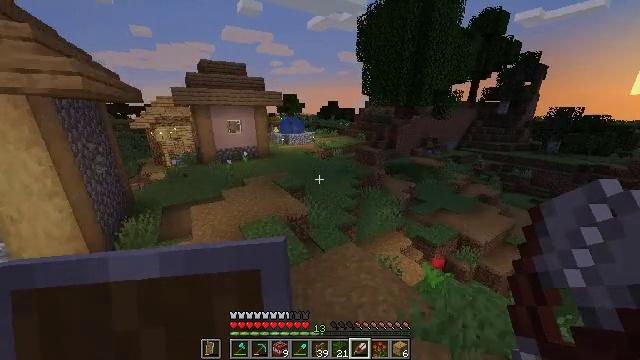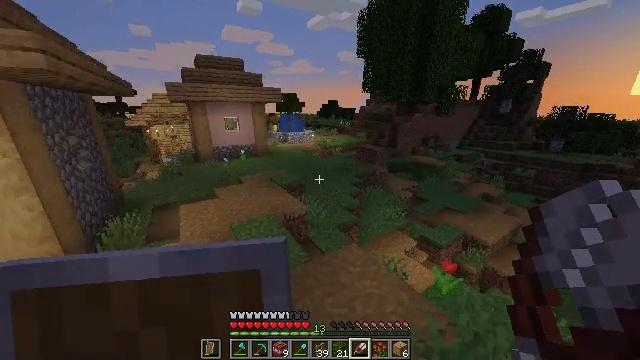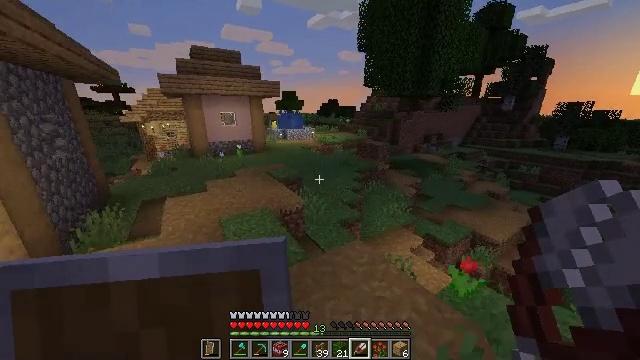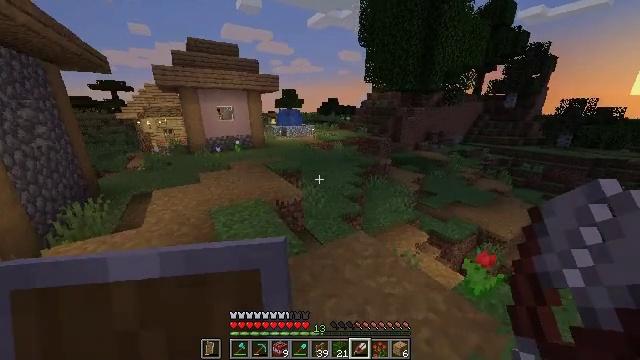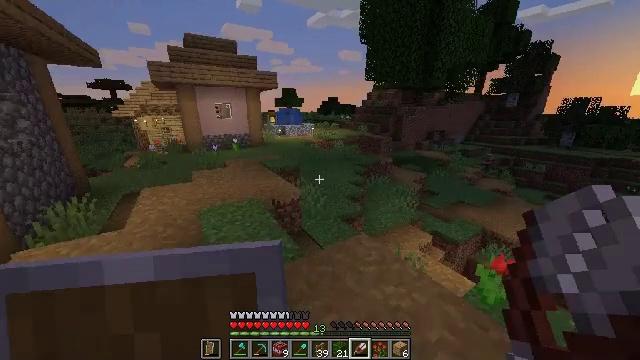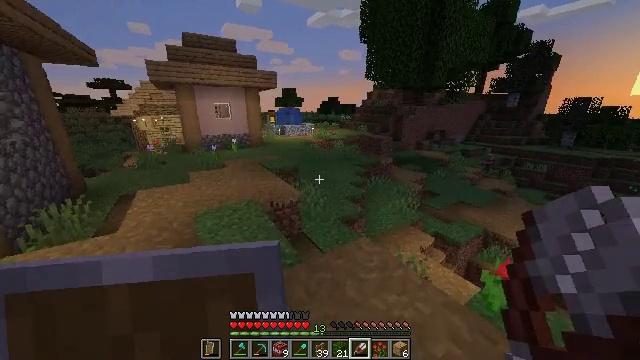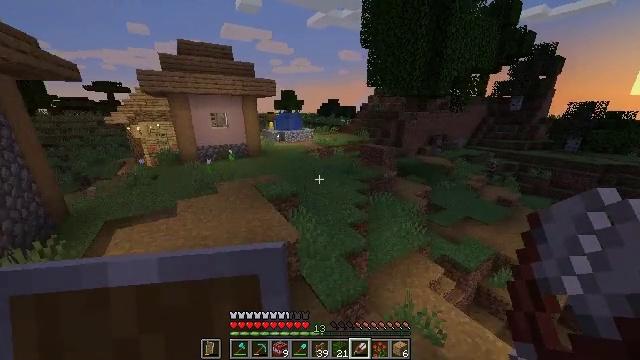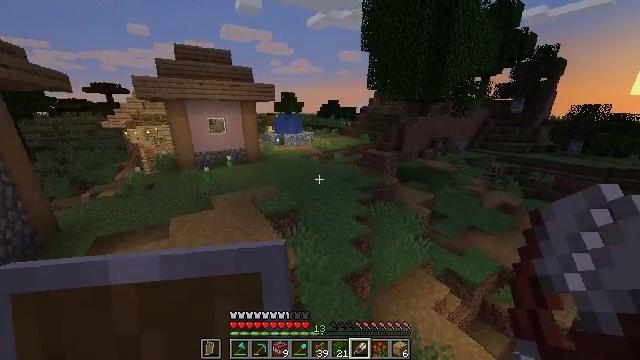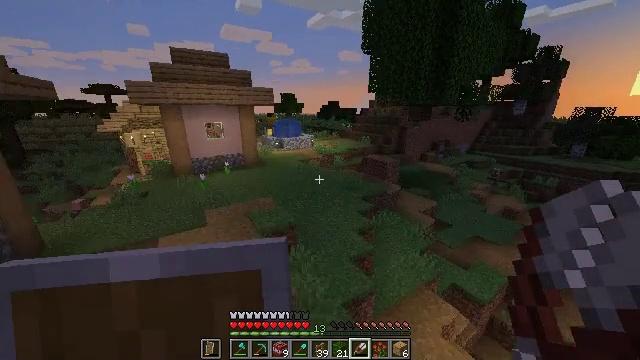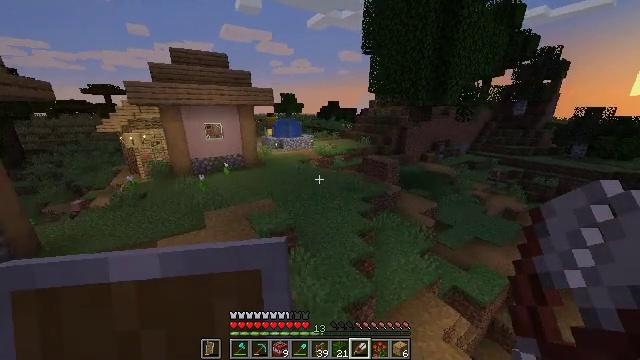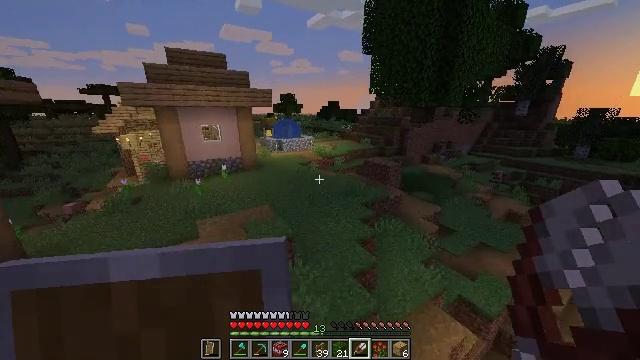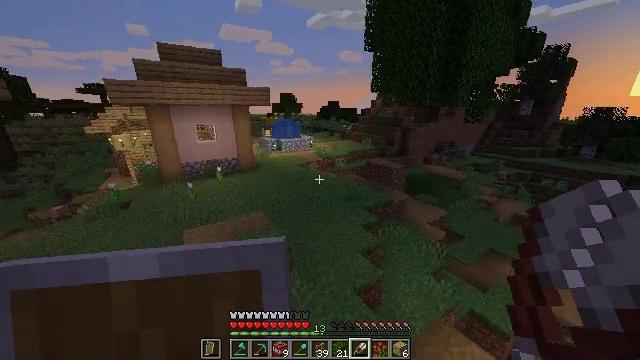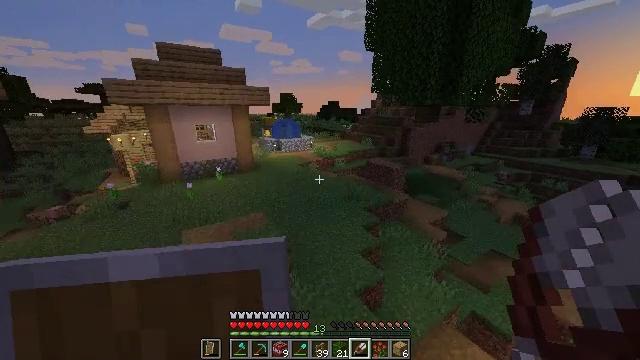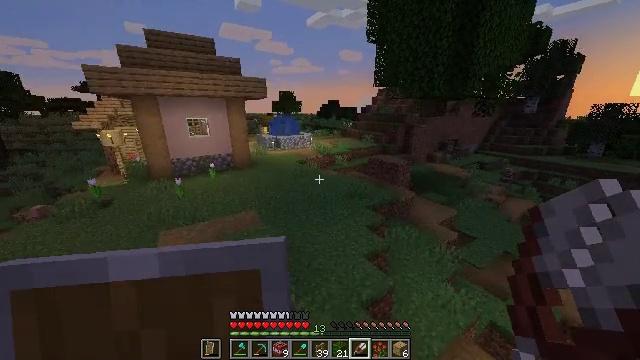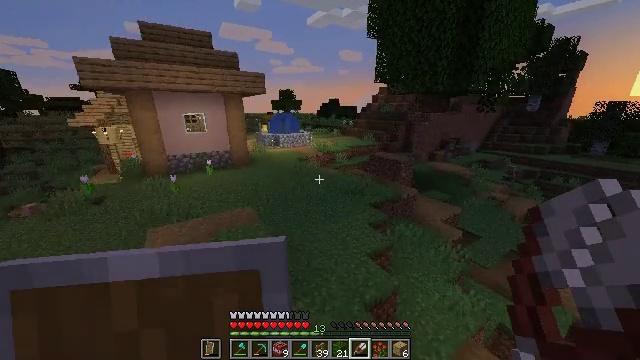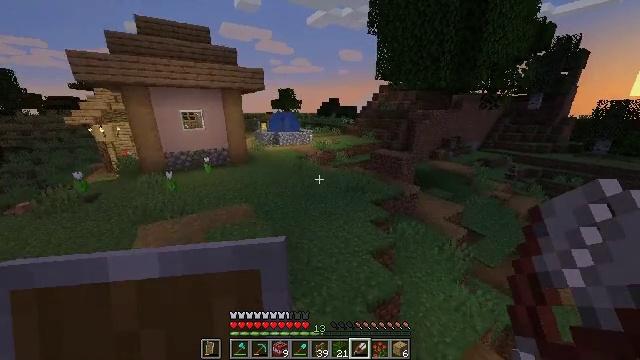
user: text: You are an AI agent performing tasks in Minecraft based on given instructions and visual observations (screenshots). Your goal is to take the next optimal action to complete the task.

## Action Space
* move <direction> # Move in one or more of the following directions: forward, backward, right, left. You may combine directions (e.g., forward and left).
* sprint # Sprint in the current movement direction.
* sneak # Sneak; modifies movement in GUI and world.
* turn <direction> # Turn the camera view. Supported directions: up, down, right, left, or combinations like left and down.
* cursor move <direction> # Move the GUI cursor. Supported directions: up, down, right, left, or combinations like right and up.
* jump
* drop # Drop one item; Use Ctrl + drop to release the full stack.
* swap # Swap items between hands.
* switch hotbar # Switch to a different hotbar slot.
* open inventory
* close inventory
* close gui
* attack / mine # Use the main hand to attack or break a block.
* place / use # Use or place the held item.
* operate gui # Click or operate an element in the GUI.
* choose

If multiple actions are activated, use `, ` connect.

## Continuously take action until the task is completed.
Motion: motion action
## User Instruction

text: Gather oak leaves by attacking.
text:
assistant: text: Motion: move forward, sprint, jump
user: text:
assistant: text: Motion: move forward, sprint, jump
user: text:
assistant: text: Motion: move forward, sprint, jump
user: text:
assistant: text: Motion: move forward, sprint, jump
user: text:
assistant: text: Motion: move forward, sprint, jump
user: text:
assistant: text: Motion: move forward, jump
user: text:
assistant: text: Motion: move forward, jump
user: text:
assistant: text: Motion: move forward, jump
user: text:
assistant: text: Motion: move forward, sprint, jump
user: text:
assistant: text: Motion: move forward, sprint, jump
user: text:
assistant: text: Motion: move forward, sprint, jump
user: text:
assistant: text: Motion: move forward, sprint, jump
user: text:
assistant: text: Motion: move forward, sprint, jump
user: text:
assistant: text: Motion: move forward, sprint, jump
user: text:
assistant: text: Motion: move forward, sprint, jump
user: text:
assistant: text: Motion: move forward, sprint, jump
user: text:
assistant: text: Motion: move forward, sprint, jump
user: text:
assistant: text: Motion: move forward, sprint, jump
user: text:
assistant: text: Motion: move forward, sprint, jump
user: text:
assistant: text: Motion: move forward, sprint, jump
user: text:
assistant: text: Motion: move forward, sprint, jump
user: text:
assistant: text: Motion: move forward, sprint, turn right, jump
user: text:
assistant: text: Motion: move forward, sprint, turn right and up, jump
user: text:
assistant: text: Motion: move forward, sprint, turn right and up, jump
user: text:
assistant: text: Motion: move forward, sprint, turn right and up, jump
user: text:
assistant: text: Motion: move forward, sprint, turn right and up, jump
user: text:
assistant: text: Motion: move forward, sprint, turn right and up, jump
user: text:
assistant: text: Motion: move forward, sprint, jump
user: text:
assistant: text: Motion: move forward, sprint, jump
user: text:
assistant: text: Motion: move forward, sprint, turn left, jump